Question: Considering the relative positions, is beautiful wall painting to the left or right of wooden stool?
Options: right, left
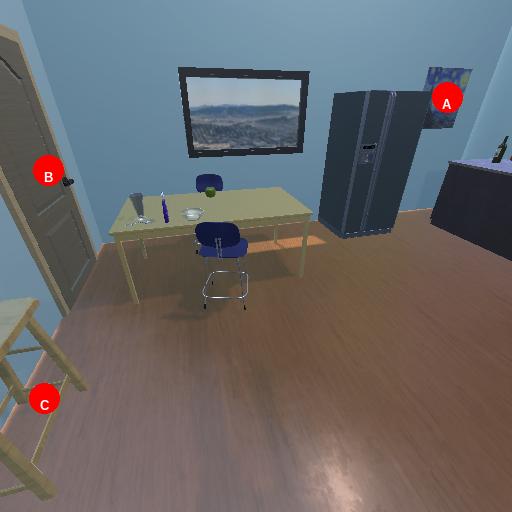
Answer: right